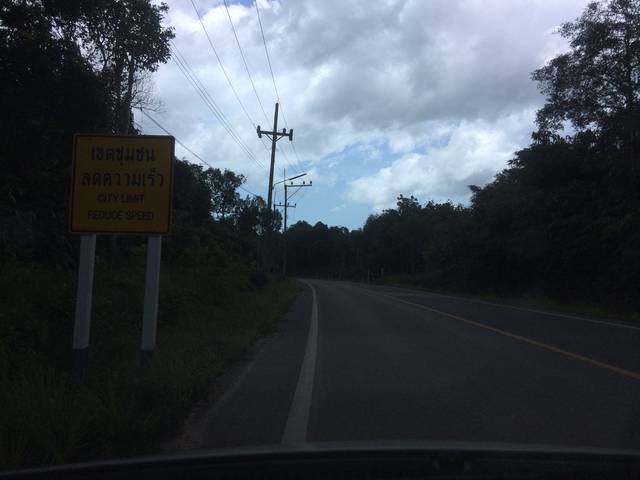
Region: Thailand
Coordinates: 7.935, 99.208